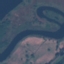
Land use / land cover: River